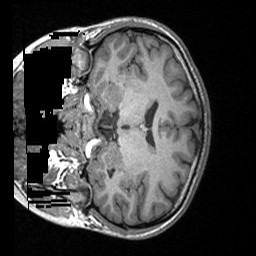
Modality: T1w
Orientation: coronal
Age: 21
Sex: female
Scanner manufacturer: siemens
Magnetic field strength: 3 T
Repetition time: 1.64 s
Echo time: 0.00234 s